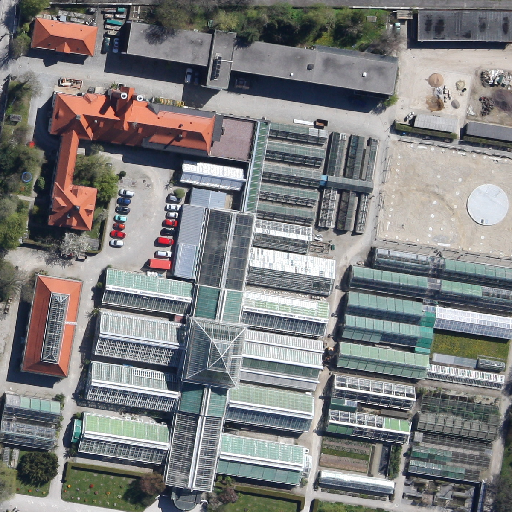
Referring expression: building along the road